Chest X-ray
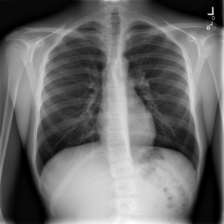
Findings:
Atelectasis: negative
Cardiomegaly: negative
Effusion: negative
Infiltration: negative
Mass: negative
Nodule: negative
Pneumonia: negative
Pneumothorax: negative
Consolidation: negative
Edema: negative
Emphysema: negative
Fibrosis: negative
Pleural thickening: negative
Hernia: negative